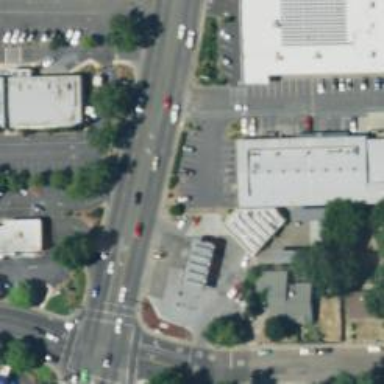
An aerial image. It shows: Convenience shop.